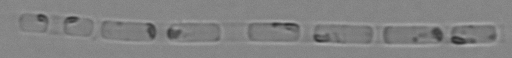
Label: Skeletonema